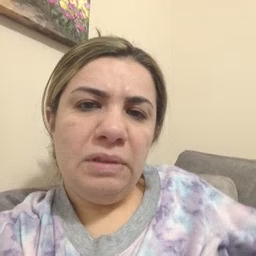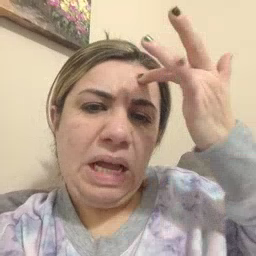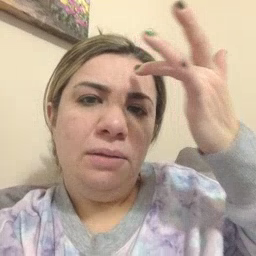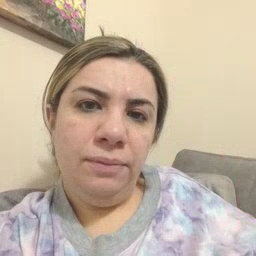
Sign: sick